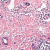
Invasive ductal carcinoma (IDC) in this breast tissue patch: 1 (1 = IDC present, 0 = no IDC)